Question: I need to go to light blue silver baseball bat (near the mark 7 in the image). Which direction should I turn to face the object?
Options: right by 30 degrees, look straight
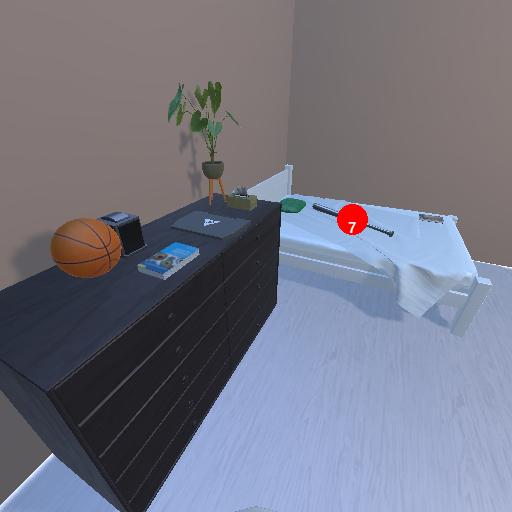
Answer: right by 30 degrees